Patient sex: F
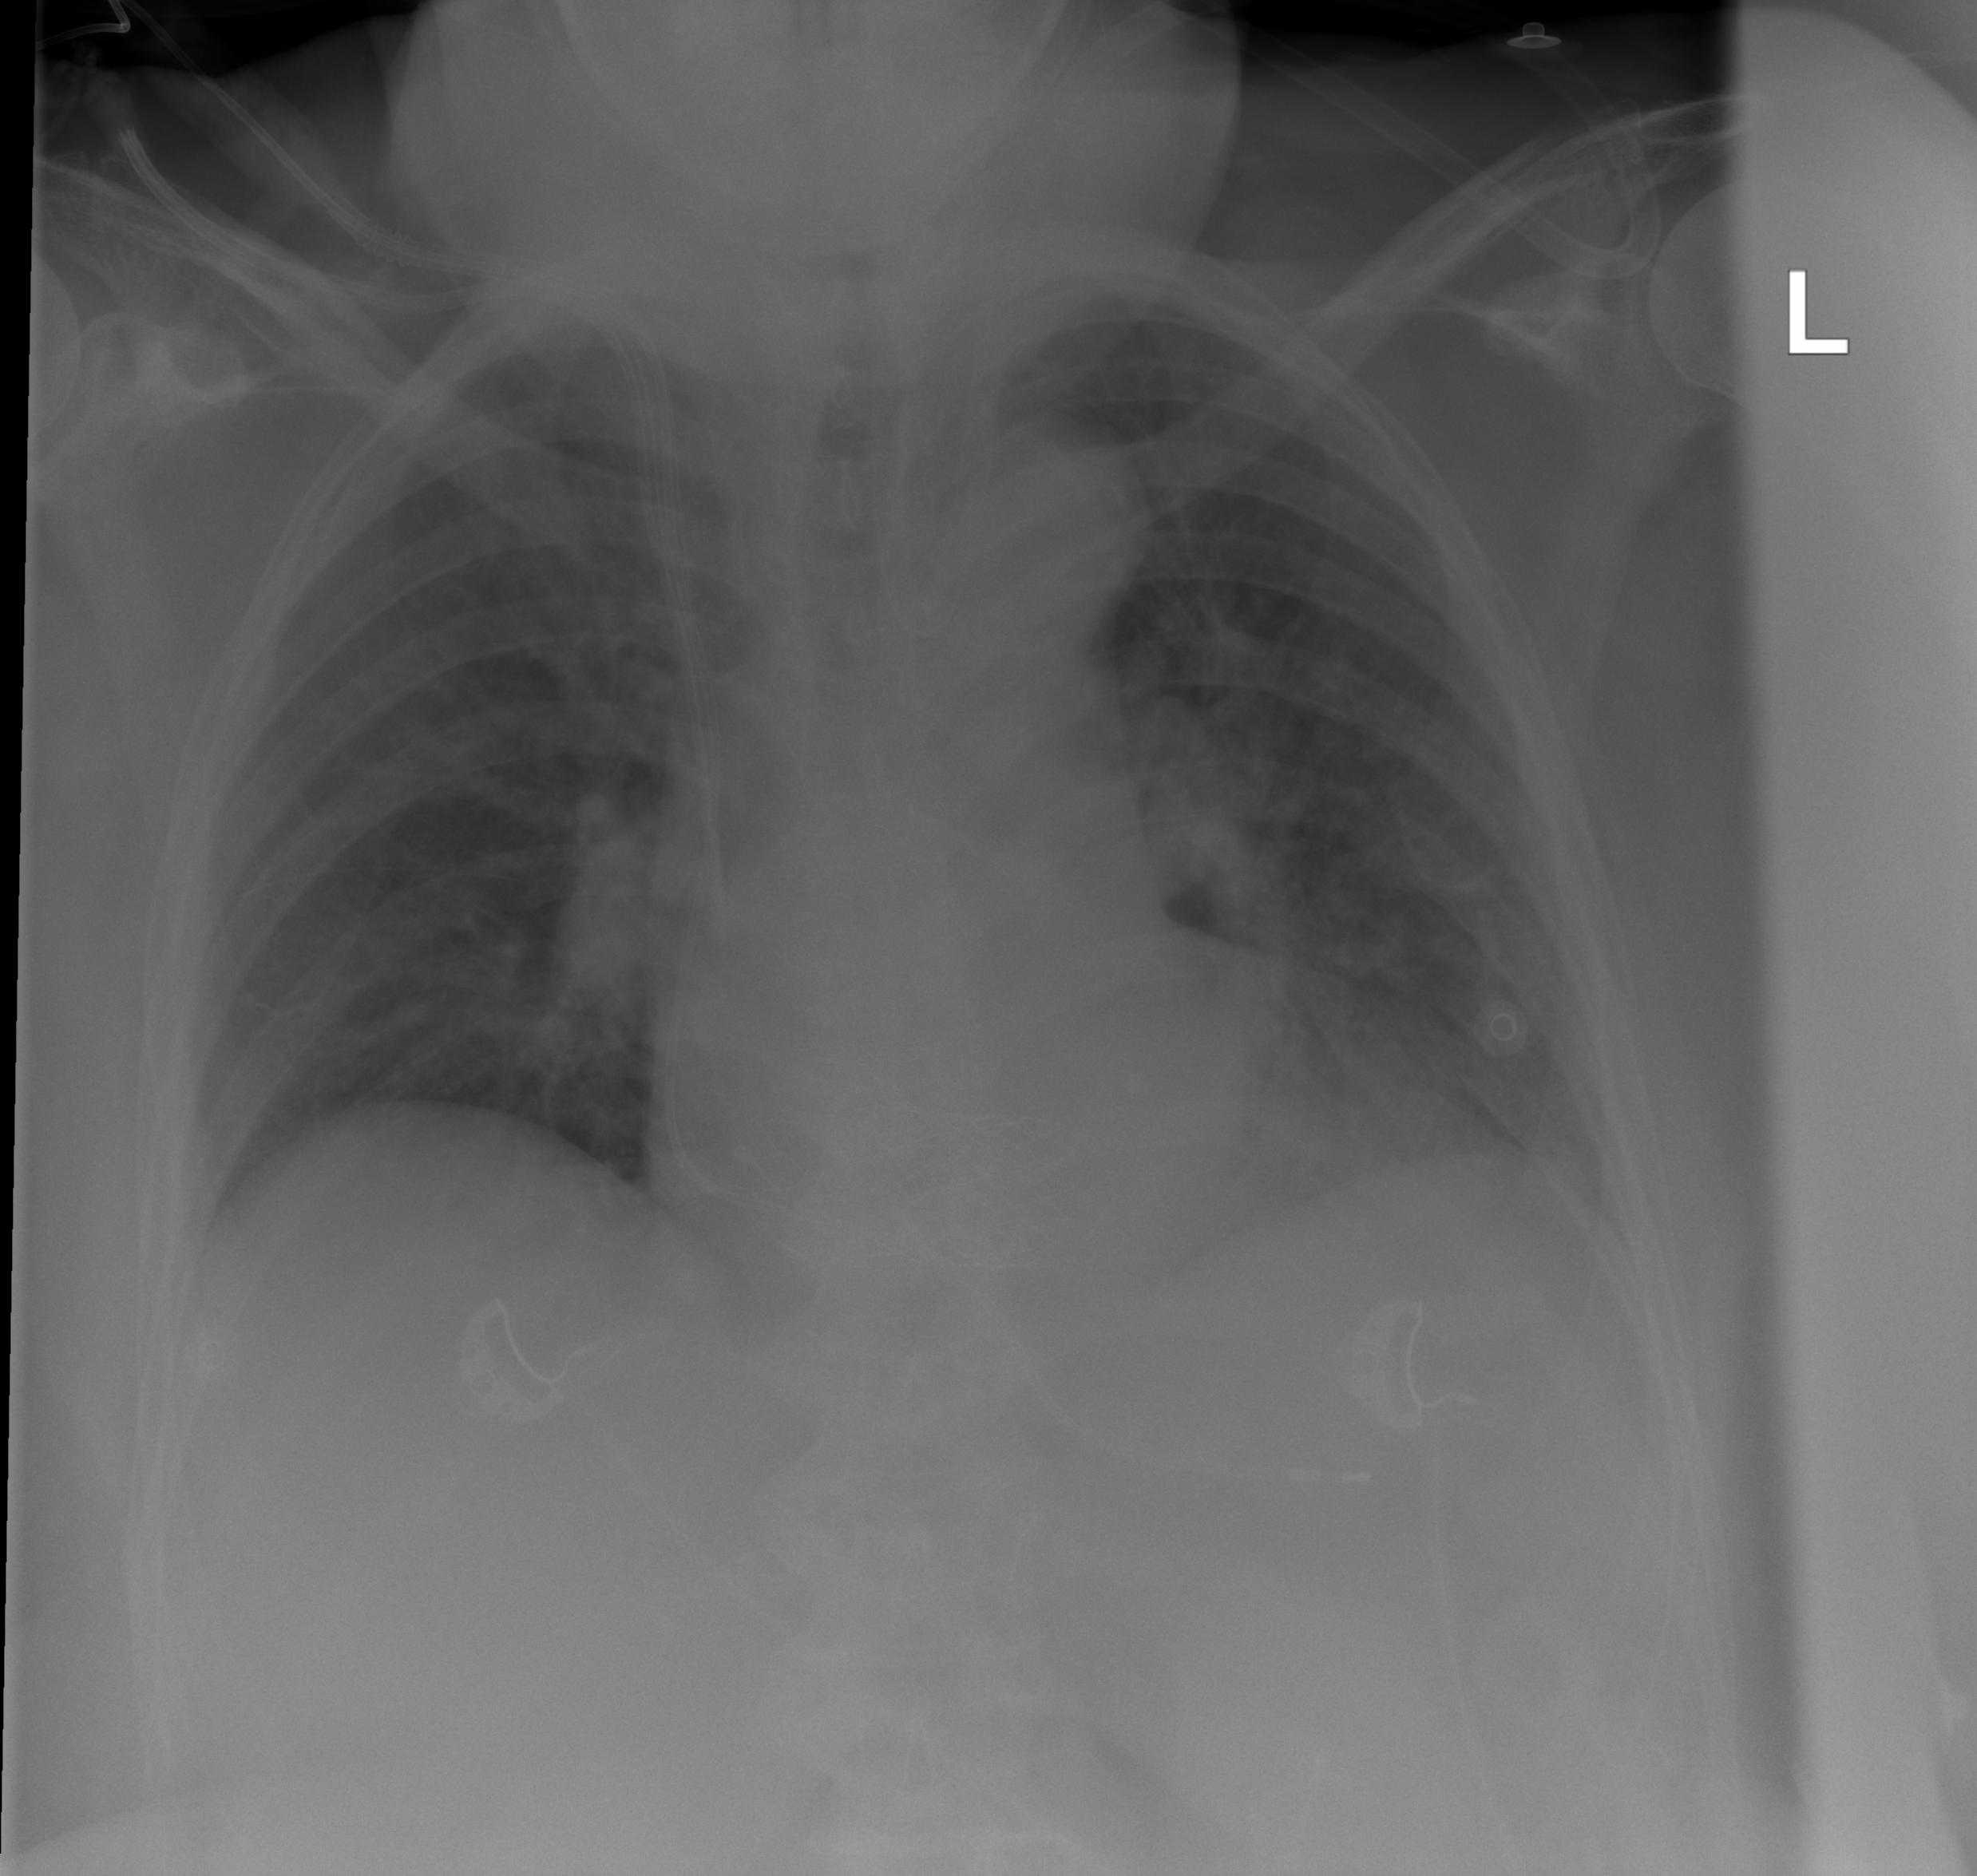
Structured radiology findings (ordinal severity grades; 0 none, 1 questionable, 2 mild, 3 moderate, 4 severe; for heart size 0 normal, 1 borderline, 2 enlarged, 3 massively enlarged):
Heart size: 2
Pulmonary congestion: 2
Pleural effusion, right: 0
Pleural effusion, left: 0
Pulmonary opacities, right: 0
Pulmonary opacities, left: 2
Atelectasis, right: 0
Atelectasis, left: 0